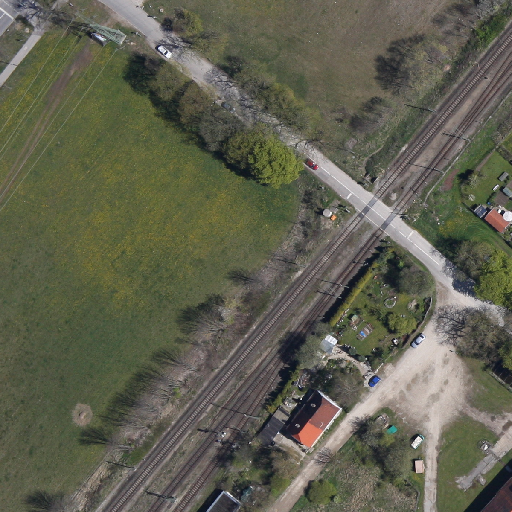
Referring expression: road marking